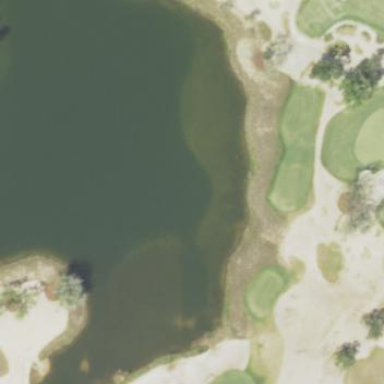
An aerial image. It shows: Water hazard on golf course. The hazard is natural water feature.